Current action and preconditions to check: path_clear

Your task: For each precondition in the list above, predict whether it will hold at this action.

Consider the current scene as observed from the mobile robot's camera, and analyze the predicted future states of all dynamic agents (e.g., people, animals, vehicles, or any moving entities) within the NEXT SECOND.

IMPORTANT: Only answer "very likely" if you are absolutely certain—based on strong, clear evidence—that a dynamic agent will violate the precondition in the predicted future state. Do NOT answer "very likely" for unlikely, ambiguous, or low-probability risks.

Ask yourself for each precondition: Is there a high probability, with clear and convincing evidence, that the predicted future states of any dynamic agent will interfere with the predicted future state of the currently executing action within the NEXT SECOND, causing that precondition to fail?

Assess the risk level based on these predictions. Use "likely" or "very likely" if motions create a clear risk of interference.

Use "neutral" or "improbable" if agents are nearby but their predicted paths are clearly diverging or non-conflicting.

Failure Risk Categories: "very improbable", "improbable", "neutral", "likely", "very likely"

Answer Format: Output ONLY the probability_of_failure value from these categories: "very improbable", "improbable", "neutral", "likely", "very likely"

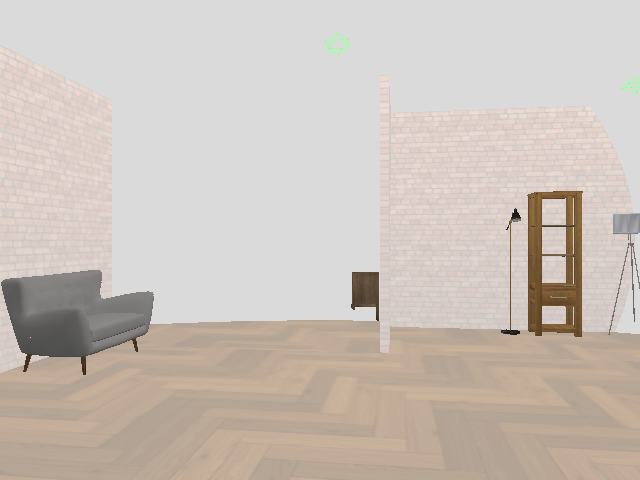

Answer: very improbable